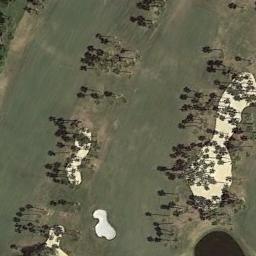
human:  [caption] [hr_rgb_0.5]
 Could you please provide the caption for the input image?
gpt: The golf course has a lake, Two fairways, Some barrier trees and sandpits .

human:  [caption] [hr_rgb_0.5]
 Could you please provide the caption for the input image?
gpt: There are numerous trees near the golf course .

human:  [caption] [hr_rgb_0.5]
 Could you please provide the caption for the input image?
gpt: There are several bunkers and many trees on a large green lawn on the golf course .

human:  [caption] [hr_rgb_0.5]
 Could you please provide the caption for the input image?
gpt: There are about 5 or 6 golf bunkers here .

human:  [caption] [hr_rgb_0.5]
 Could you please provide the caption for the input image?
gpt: There are some bunkers and trees on the golf course .